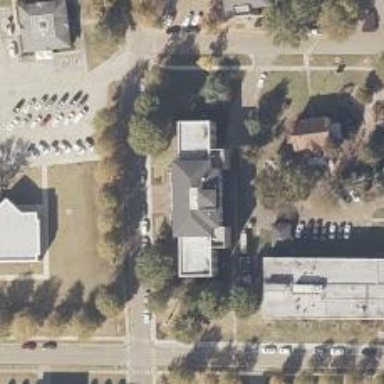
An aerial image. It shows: View of university building.